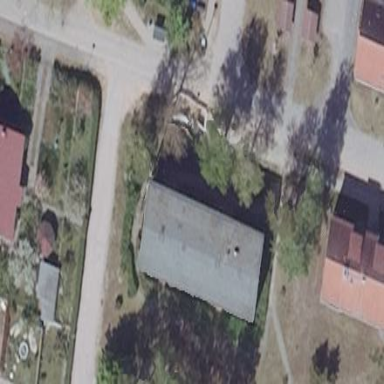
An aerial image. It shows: Residential building with tar paper roof.